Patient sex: M
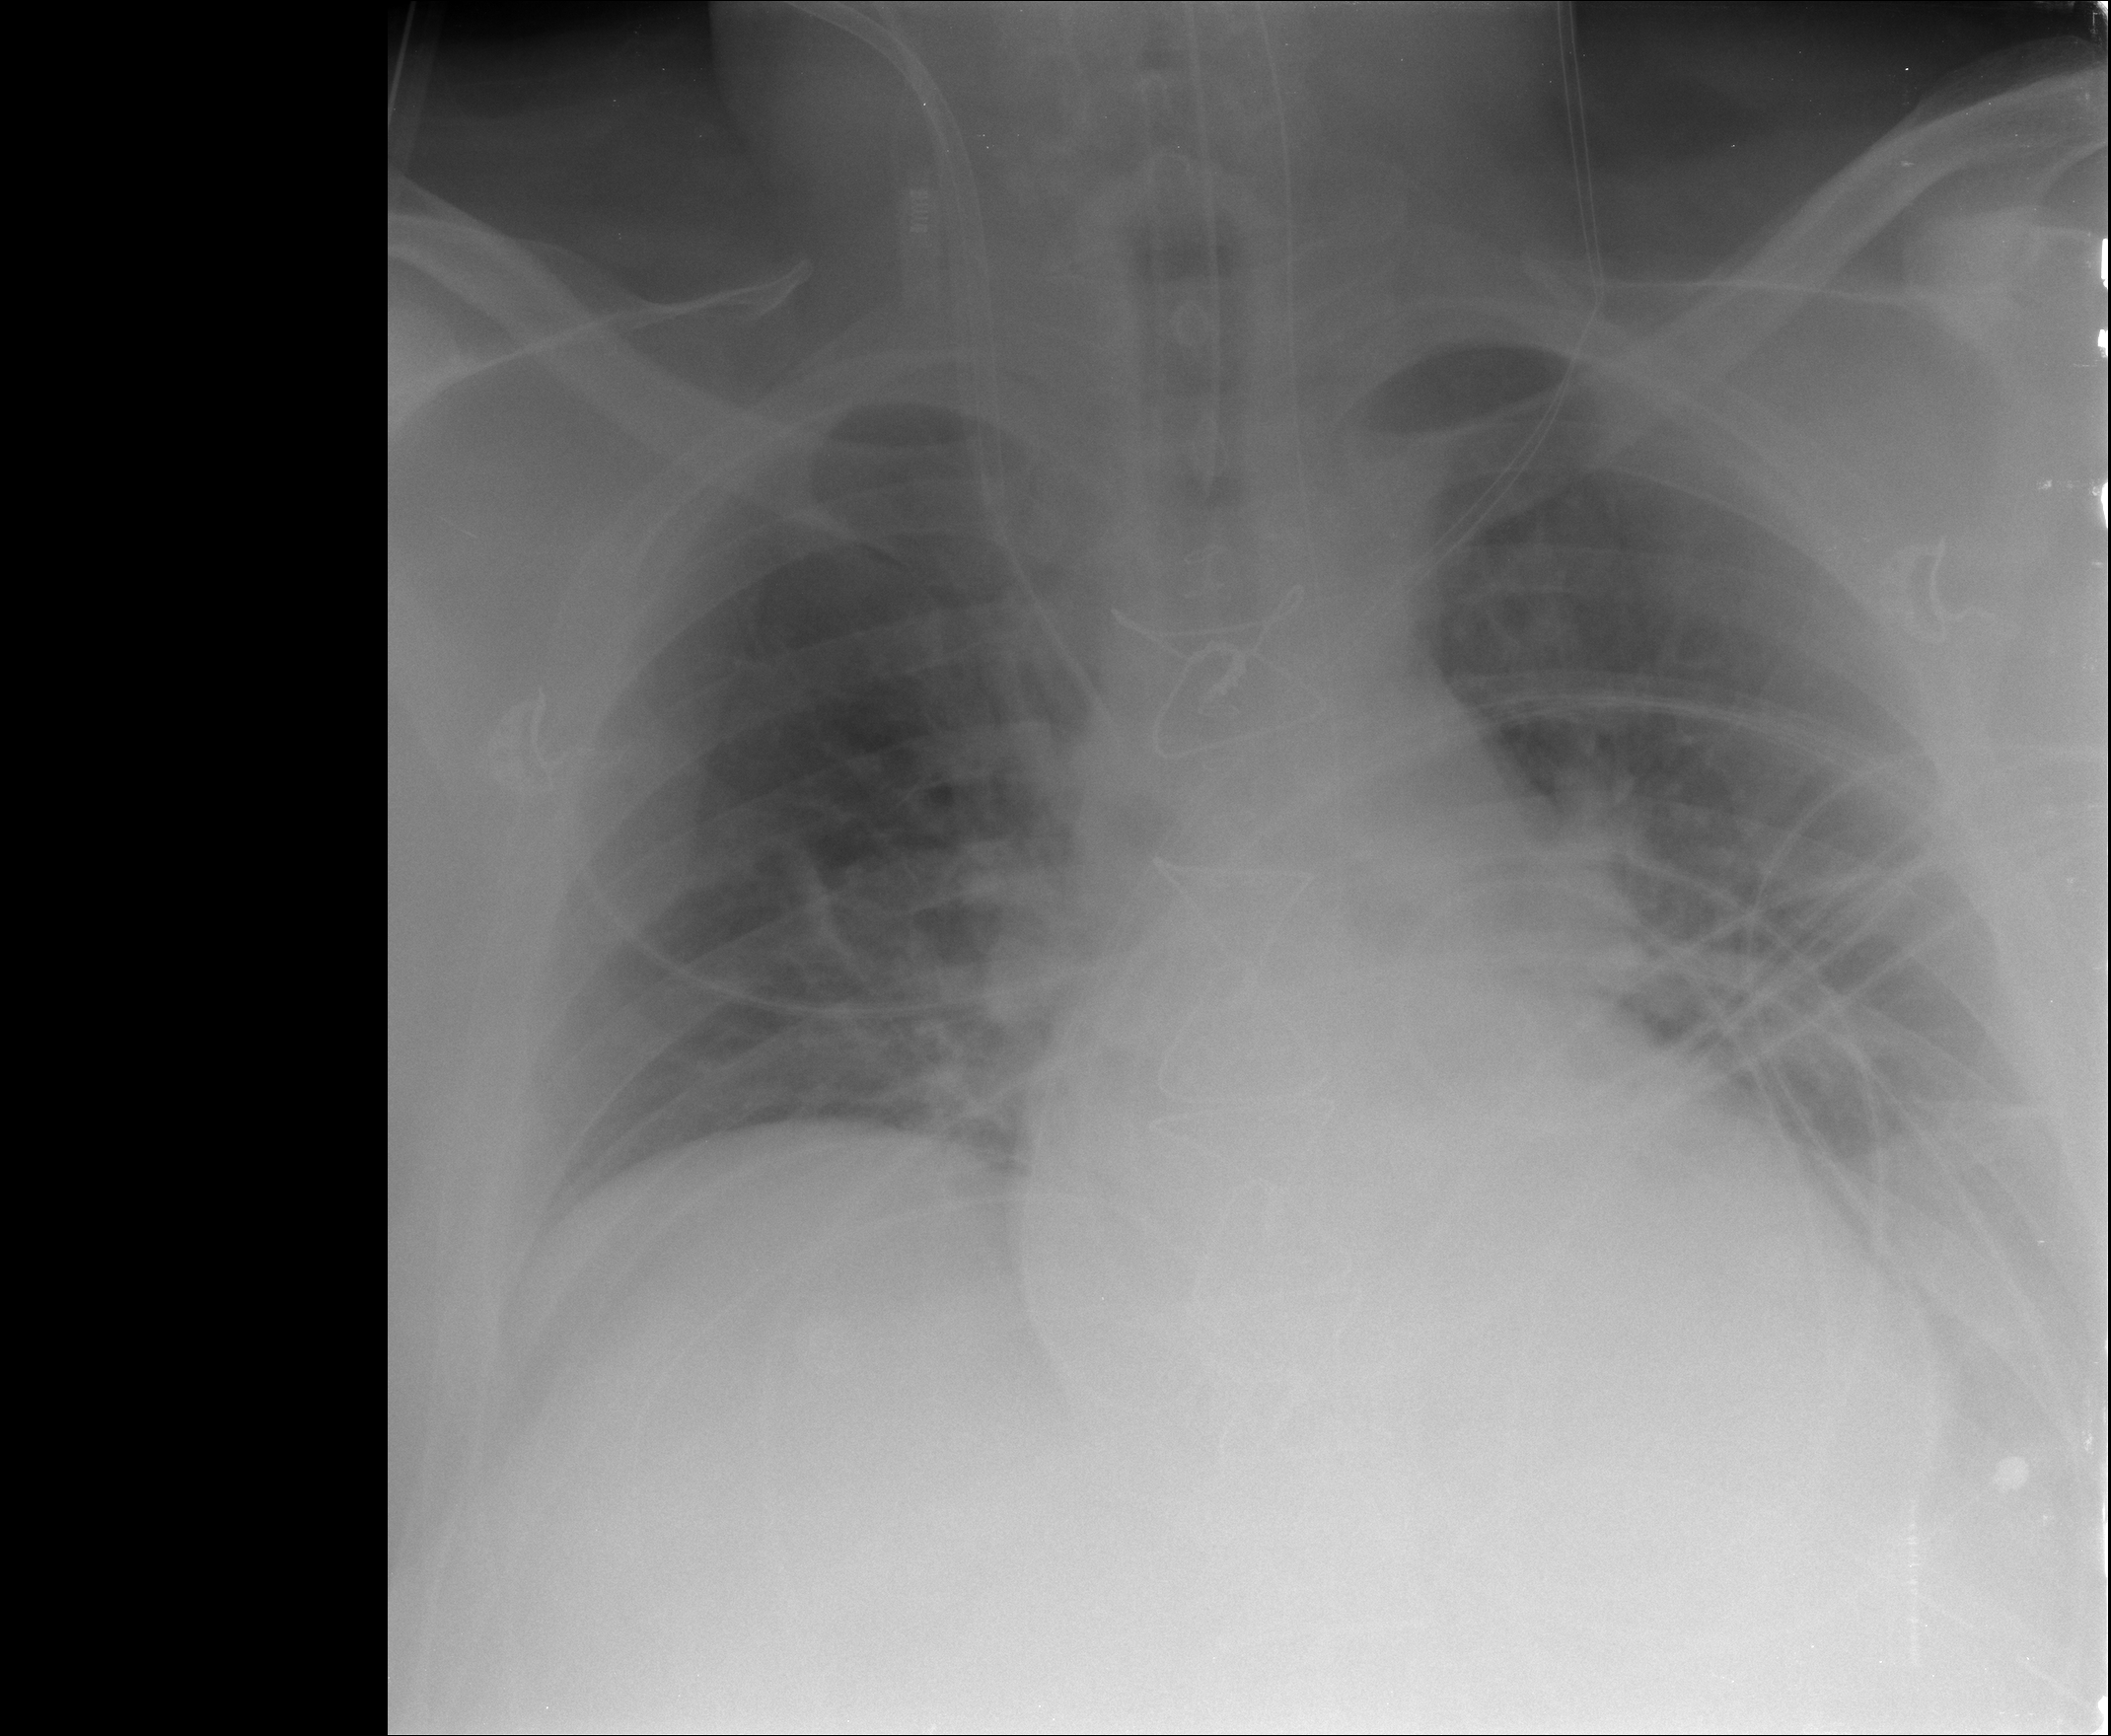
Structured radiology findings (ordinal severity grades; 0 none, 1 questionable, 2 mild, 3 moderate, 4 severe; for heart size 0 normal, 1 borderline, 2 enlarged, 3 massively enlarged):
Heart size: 0
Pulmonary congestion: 0
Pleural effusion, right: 0
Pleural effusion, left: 0
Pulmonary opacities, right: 0
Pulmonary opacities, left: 0
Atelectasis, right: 0
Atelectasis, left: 1